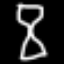
Label: hourglass